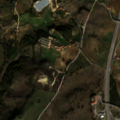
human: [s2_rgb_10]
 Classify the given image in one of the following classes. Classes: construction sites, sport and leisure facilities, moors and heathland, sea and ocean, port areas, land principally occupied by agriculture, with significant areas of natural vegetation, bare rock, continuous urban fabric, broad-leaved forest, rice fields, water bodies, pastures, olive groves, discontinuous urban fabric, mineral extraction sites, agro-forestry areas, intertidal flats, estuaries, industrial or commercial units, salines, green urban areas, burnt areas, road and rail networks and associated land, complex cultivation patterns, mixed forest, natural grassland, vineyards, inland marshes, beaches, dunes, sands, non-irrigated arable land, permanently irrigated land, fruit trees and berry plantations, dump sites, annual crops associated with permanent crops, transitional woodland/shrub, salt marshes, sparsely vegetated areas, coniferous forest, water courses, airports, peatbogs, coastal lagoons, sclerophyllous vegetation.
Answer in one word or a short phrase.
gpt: permanently irrigated land, olive groves, land principally occupied by agriculture, with significant areas of natural vegetation